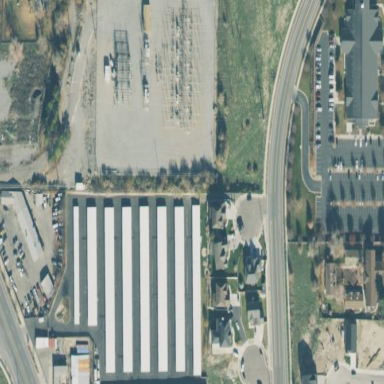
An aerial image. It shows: Power substation.